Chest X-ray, PA view. Patient: 55 years old, sex M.
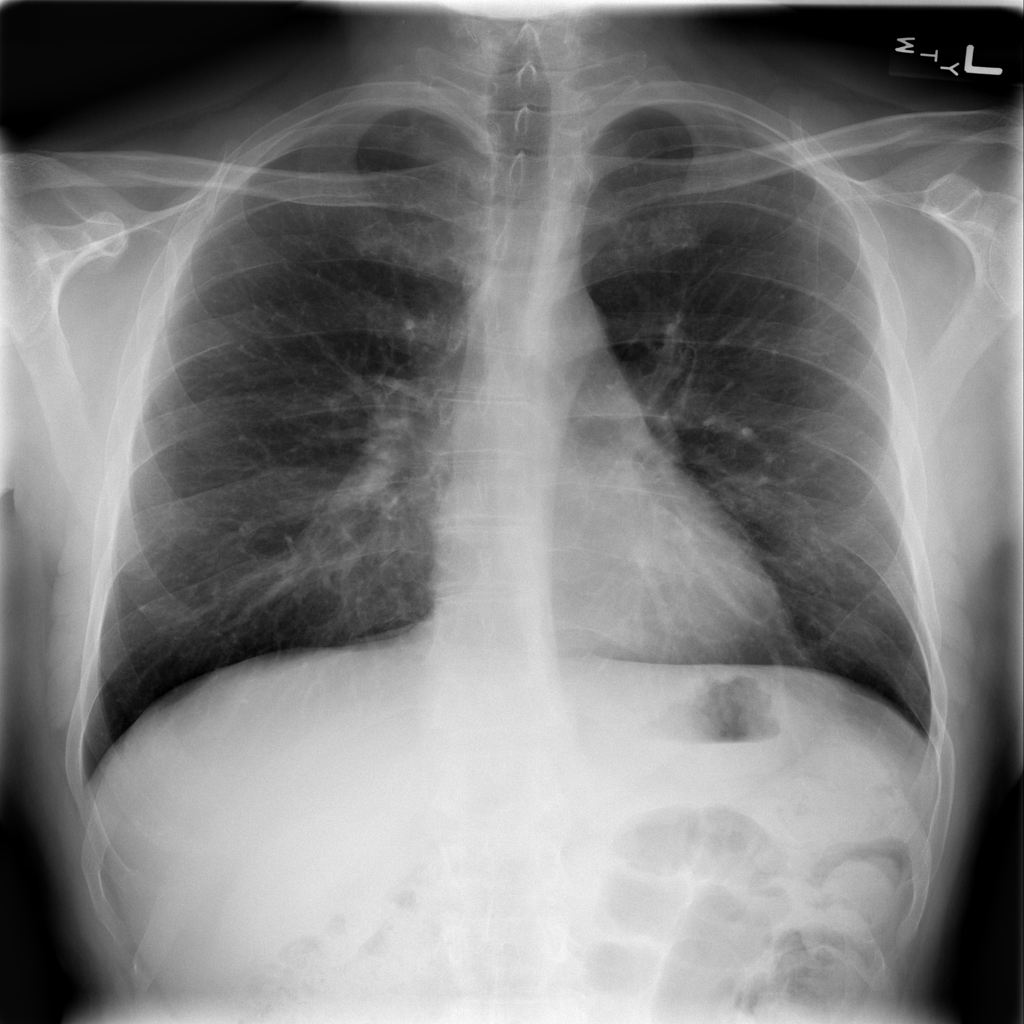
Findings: No Finding